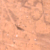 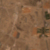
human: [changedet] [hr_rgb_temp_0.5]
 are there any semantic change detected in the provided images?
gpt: A small green area was created on the right.